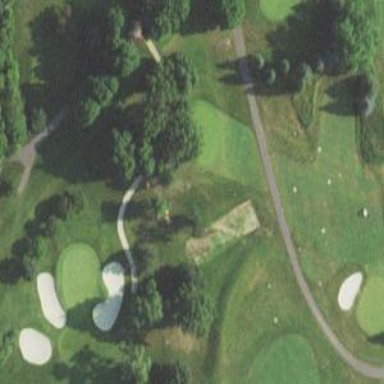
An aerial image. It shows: Path for golf carts.